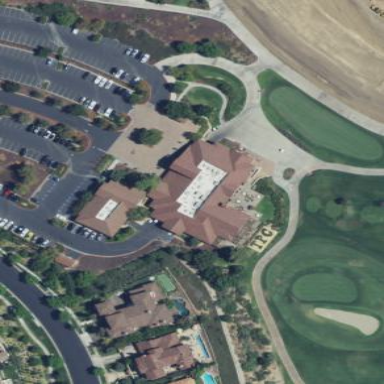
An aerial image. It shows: Clubhouse for golf located within building.